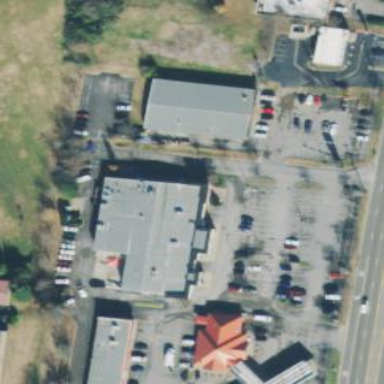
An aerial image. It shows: Retail building.